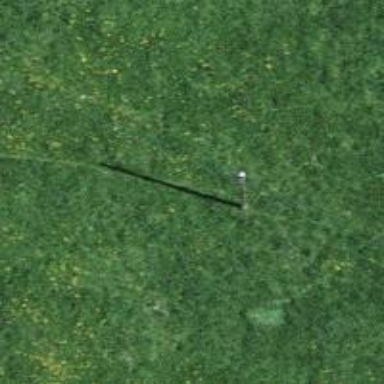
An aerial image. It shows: Power pole.